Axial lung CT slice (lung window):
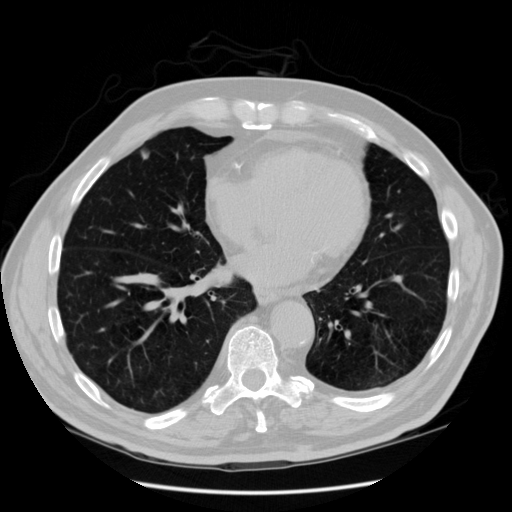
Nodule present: yes
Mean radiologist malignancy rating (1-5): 2